Question: As you can see I have added in FlyoutItem the Tabs that have Icon property which is an svg image that I need to change the color
'''
<FlyoutItem FlyoutDisplayOptions="AsMultipleItems" >
<Tab Title="Inicio" Icon="housesolid.svg">
<ShellContent ContentTemplate="{DataTemplate local:LoginCameraQR}" />
</Tab>
<Tab Title="Perfil" Icon="usergroupsolid.svg">
<ShellContent ContentTemplate="{DataTemplate local:LoginCameraQR}" />
</Tab>
<Tab Title="Cupones" Icon="tagssolid.svg">
<ShellContent ContentTemplate="{DataTemplate local:LoginCameraQR}" />
</Tab>
<Tab Title="Favoritos" Icon="heartsolid.svg">
<ShellContent ContentTemplate="{DataTemplate local:LoginCameraQR}" />
</Tab>
<Tab Title="Acerca de Nosotros" >
<ShellContent ContentTemplate="{DataTemplate local:LoginCameraQR}" />
</Tab>
<Tab Title="Facebook" Icon="facebook.svg">
<ShellContent ContentTemplate="{DataTemplate local:LoginCameraQR}" />
</Tab>
<Tab Title="Instagram" Icon="squareinstagram.svg">
<ShellContent ContentTemplate="{DataTemplate local:LoginCameraQR}" />
</Tab>
</FlyoutItem>
'''
And I want to change the color of these svg icons, any ideas?

I tried with style, but it did not work, the property is not valid
'''
<Style TargetType="Tab" Class="FlyoutItemImageStyle">
<Setter Property="Background"
Value="AliceBlue"></Setter>
</Style>
'''
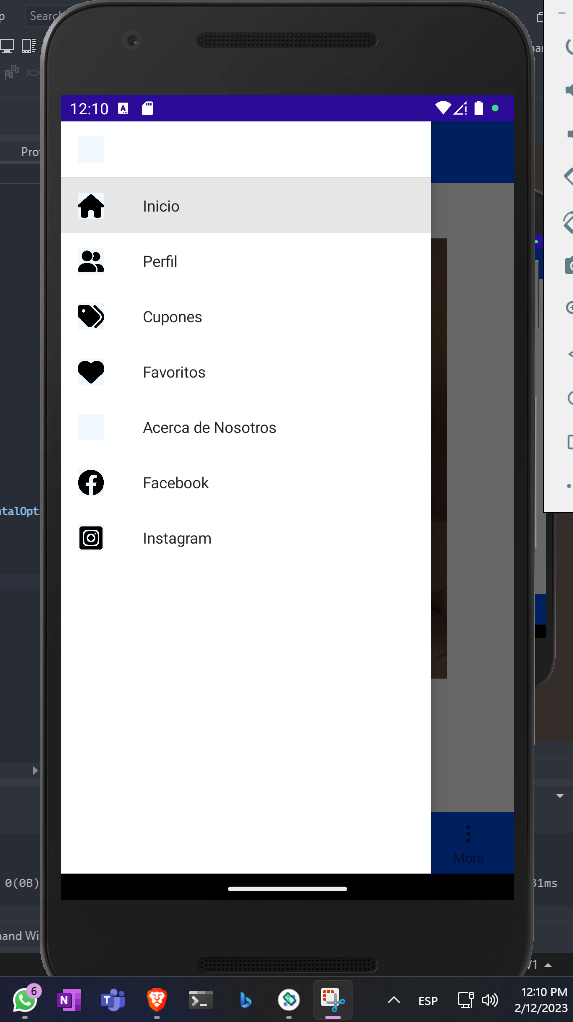
Answer: If I understand you correctly, you want to set the TintColor of the svg Image. You could just set the TintColor for the Image in csproj file:
'''
<MauiImage Include="Resources\Images\housesolid.svg" TintColor="#66B3FF" />
'''
Hope it works for you.